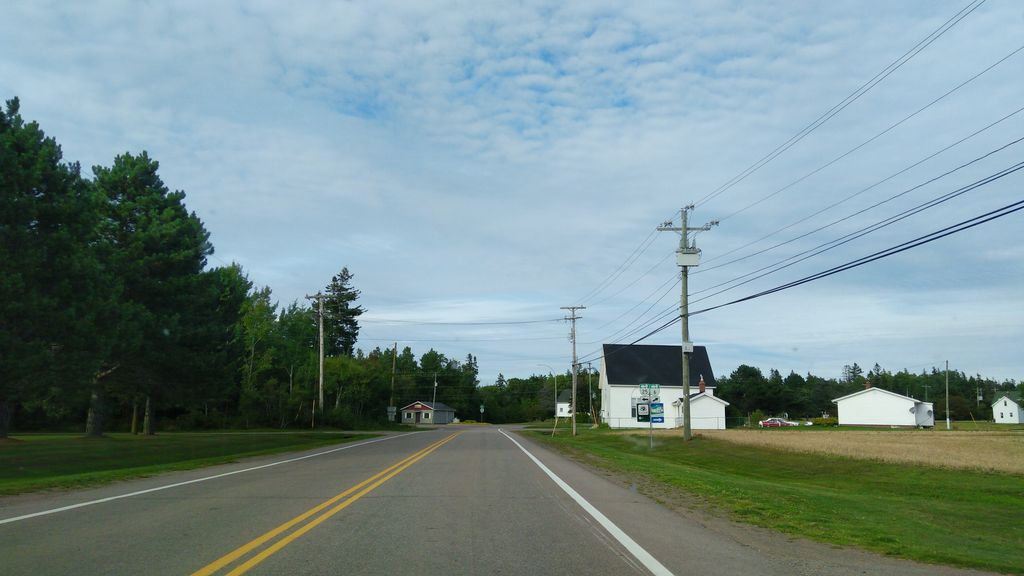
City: charlottetown